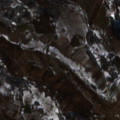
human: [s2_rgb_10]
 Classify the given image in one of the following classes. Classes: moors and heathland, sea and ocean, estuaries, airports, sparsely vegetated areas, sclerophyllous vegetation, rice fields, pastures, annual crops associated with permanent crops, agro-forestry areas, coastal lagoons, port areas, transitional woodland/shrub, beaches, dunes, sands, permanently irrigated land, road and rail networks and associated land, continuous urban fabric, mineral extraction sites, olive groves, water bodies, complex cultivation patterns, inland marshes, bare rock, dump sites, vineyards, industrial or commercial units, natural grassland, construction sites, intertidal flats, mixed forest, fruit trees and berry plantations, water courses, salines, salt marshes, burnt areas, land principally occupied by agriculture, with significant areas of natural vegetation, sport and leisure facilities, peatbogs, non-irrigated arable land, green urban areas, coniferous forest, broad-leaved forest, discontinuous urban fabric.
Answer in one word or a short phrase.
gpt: complex cultivation patterns, land principally occupied by agriculture, with significant areas of natural vegetation, broad-leaved forest